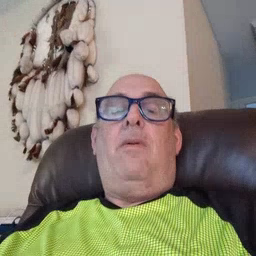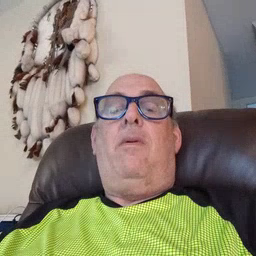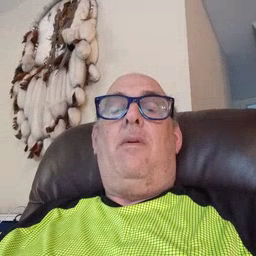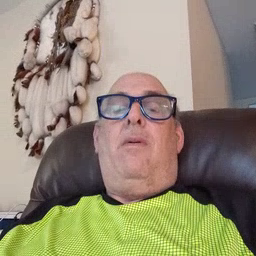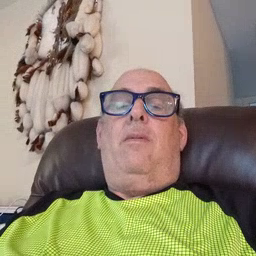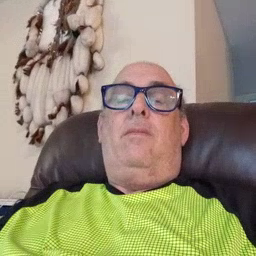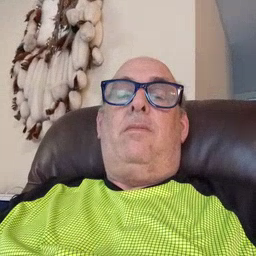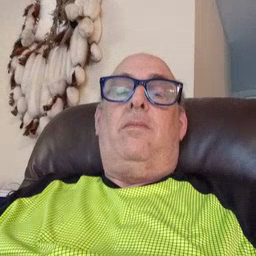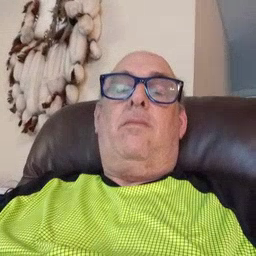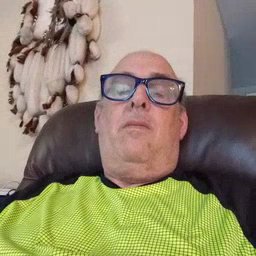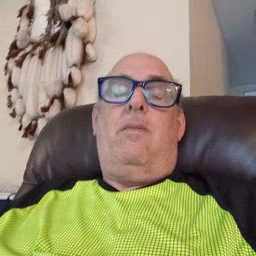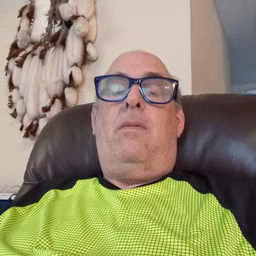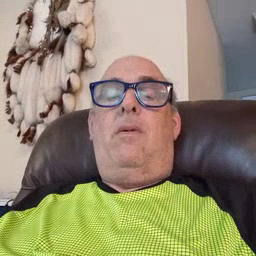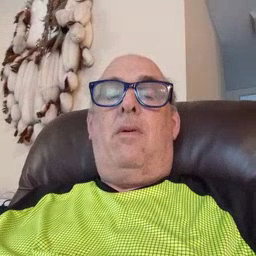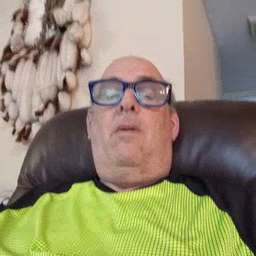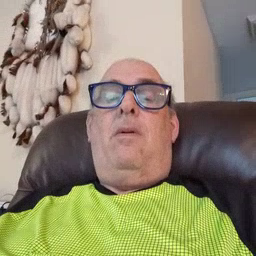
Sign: stairs